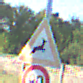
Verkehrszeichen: WildwechselLinks
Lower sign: Geschwindigkeit90
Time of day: MorningAfternoon
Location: Outdoor (Nature)
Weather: Clear
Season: NotSpecified
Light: Natural